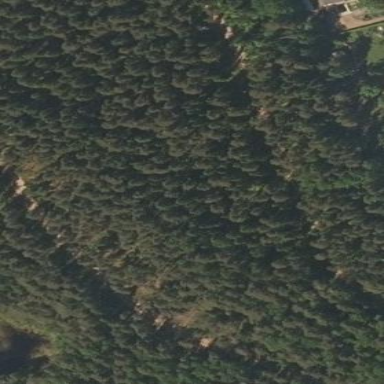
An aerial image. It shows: Evergreen forest with needle-leaved trees.